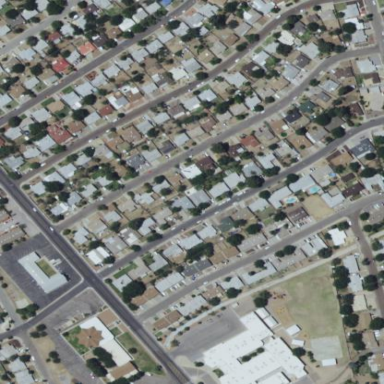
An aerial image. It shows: Residential area.